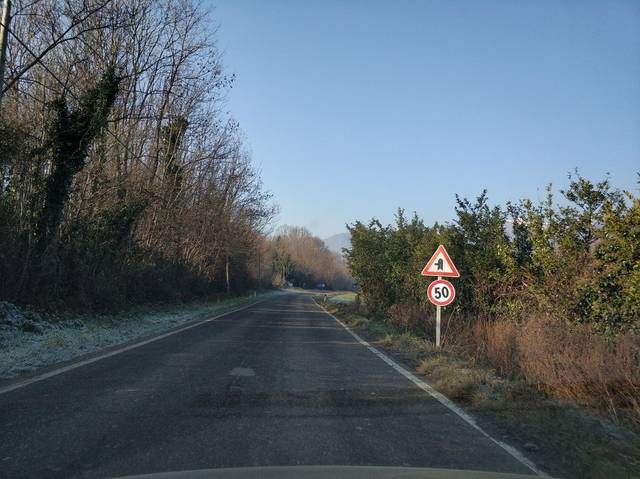
Region: Italy
Coordinates: 45.303, 7.589